\textbf{设函数$y_1 = -(x-m)^2$，$y_2 = -(x-n)^2$，直线$x=1$与函数$y_1,y_2$的图象分别交于点$A(1,a_1)$，$B(1,a_2)$，得（\quad\quad）}
\vspace{0.3cm}
\noindent\textbf{A．若$1 < m < n$，则$a_1 < a_2$ \quad\quad B．若$m < 1 < n$，则$a_1 < a_2$}
\noindent\textbf{C．若$m < n < 1$，则$a_1 < a_2$ \quad\quad D．若$m < 1 < n$，则$a_2 > a_1$}
【解答】
\vspace{0.5cm}
\noindent\textbf{【答案】C}

\vspace{0.5cm}
\noindent\textbf{【分析】根据题意分别画出$y_1$，$y_2$的图象，继而根据图象即可求解．}

\vspace{0.5cm}
\noindent\textbf{【详解】解：如图所示，若$1 < m < n$，则$a_1 > a_2$，故A选项错误；}

\noindent\textbf{如图所示，若$m < 1 < n$，则$a_1 > a_2$或$a_1 < a_2$，故B、D选项错误；}

\noindent\textbf{如图所示，若$m < n < 1$，则$a_1 < a_2$，故C选项正确；}

\noindent\textbf{故选：C．}

\vspace{0.5cm}
\noindent\textbf{【点睛】本题考查了二次函数图象的性质，理解题意，画出图象，数形结合是解题的关键．}
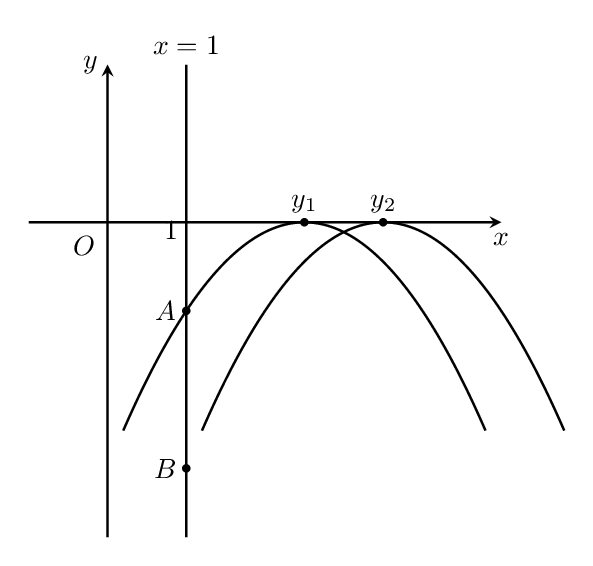
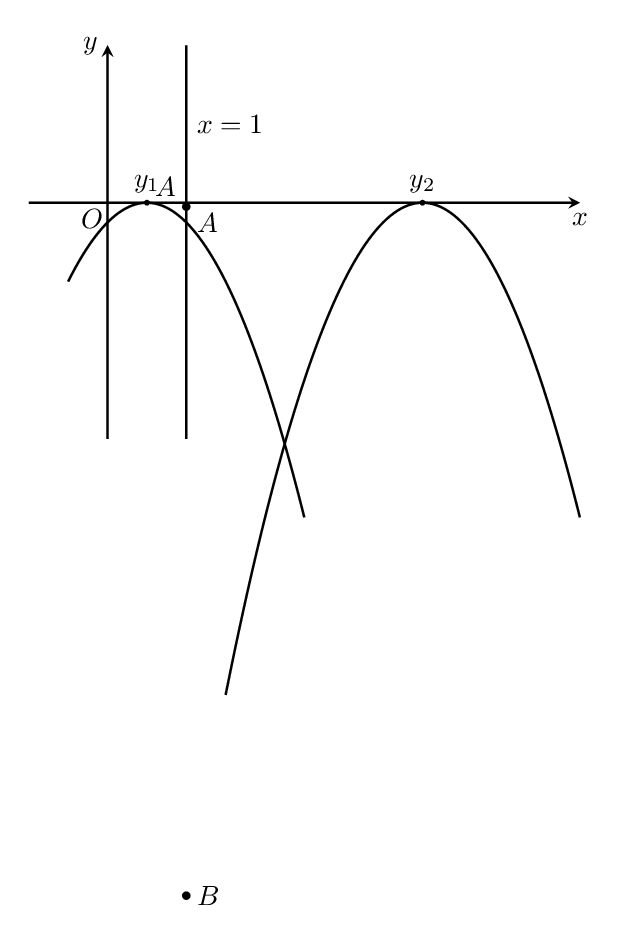
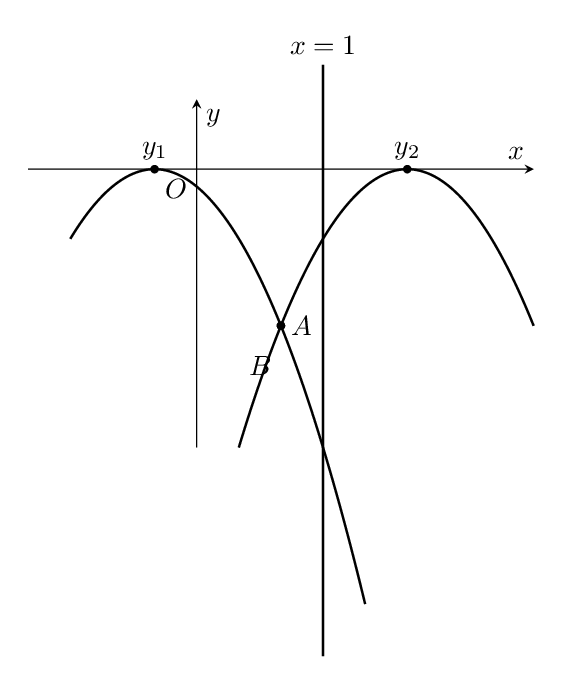
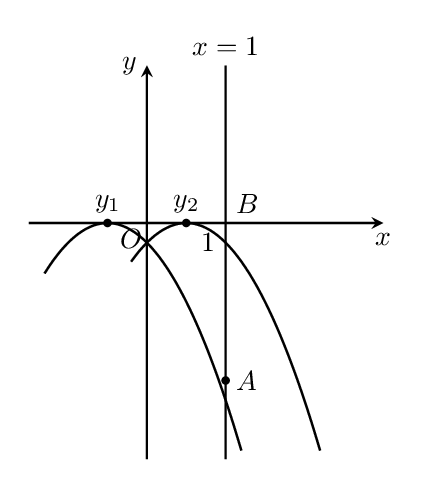